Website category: jobs
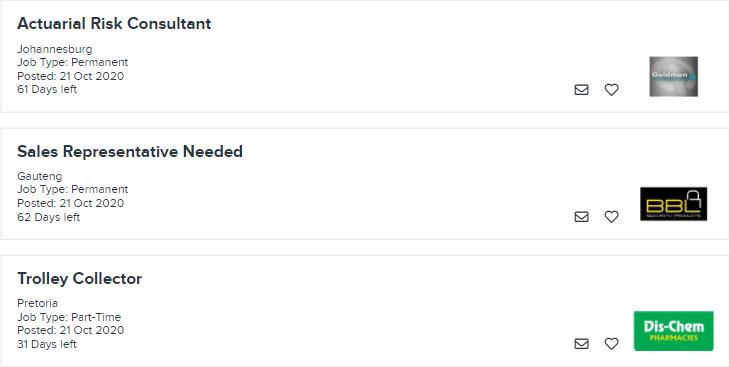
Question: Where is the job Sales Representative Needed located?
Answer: Gauteng

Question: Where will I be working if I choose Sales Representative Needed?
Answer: Gauteng

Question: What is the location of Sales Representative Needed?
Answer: Gauteng

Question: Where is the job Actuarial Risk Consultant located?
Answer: Johannesburg

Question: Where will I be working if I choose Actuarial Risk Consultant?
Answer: Johannesburg

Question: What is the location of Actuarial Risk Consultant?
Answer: Johannesburg

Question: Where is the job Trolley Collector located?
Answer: Pretoria

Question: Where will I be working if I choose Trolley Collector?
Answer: Pretoria

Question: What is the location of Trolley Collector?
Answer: Pretoria

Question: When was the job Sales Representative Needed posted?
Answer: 21 Oct 2020

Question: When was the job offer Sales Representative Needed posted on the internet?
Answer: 21 Oct 2020

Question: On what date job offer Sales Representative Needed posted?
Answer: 21 Oct 2020

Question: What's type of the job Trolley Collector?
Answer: Job Type: Part-Time

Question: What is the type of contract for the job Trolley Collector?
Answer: Job Type: Part-Time

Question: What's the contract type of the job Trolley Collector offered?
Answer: Job Type: Part-Time

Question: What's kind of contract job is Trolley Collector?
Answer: Job Type: Part-Time

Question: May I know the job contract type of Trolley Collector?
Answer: Job Type: Part-Time

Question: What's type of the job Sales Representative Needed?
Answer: Job Type: Permanent

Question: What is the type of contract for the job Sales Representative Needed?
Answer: Job Type: Permanent

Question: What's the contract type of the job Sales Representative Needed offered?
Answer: Job Type: Permanent

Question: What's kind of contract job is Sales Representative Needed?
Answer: Job Type: Permanent

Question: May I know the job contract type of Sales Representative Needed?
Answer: Job Type: Permanent

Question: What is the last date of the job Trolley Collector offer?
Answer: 31 Days left

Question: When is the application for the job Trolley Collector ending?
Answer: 31 Days left

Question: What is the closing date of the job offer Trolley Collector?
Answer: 31 Days left

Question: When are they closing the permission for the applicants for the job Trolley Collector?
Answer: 31 Days left

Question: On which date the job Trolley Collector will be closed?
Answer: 31 Days left

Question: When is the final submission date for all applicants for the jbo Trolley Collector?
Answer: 31 Days left

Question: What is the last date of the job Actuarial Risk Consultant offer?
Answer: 61 Days left

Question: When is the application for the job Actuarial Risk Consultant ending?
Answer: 61 Days left

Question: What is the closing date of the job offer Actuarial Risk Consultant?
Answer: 61 Days left

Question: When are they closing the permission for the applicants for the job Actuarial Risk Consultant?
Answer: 61 Days left

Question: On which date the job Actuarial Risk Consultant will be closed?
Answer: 61 Days left

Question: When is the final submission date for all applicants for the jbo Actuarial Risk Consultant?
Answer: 61 Days left

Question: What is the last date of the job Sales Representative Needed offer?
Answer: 62 Days left

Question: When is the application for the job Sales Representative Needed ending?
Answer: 62 Days left

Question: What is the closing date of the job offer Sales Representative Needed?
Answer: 62 Days left

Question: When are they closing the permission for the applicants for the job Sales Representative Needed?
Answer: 62 Days left

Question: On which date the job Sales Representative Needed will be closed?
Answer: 62 Days left

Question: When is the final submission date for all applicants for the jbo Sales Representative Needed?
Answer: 62 Days left

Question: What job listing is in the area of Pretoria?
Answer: Trolley Collector

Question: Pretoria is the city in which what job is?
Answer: Trolley Collector

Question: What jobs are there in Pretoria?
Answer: Trolley Collector

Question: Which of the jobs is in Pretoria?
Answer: Trolley Collector

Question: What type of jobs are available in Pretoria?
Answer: Trolley Collector

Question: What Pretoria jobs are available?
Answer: Trolley Collector

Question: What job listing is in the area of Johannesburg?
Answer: Actuarial Risk Consultant

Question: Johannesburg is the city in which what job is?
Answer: Actuarial Risk Consultant

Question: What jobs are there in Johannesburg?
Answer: Actuarial Risk Consultant

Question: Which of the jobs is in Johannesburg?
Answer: Actuarial Risk Consultant

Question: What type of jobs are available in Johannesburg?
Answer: Actuarial Risk Consultant

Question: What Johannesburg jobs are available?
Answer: Actuarial Risk Consultant

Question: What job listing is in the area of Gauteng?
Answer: Sales Representative Needed

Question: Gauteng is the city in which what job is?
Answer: Sales Representative Needed

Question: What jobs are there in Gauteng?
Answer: Sales Representative Needed

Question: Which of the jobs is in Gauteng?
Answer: Sales Representative Needed

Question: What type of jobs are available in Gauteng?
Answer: Sales Representative Needed

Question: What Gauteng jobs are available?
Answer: Sales Representative Needed